Question: Installation of NServiceBus was smooth and straightforward. No issues there.
Now, I'm trying to play with a sample solution to see what happens behind the screens. Just trying to follow instructions here - <URL>
And I get this error when creating an endpoint.

Reinstalled the VS add-in. Restarted VS 2010. No luck.
Any ideas?
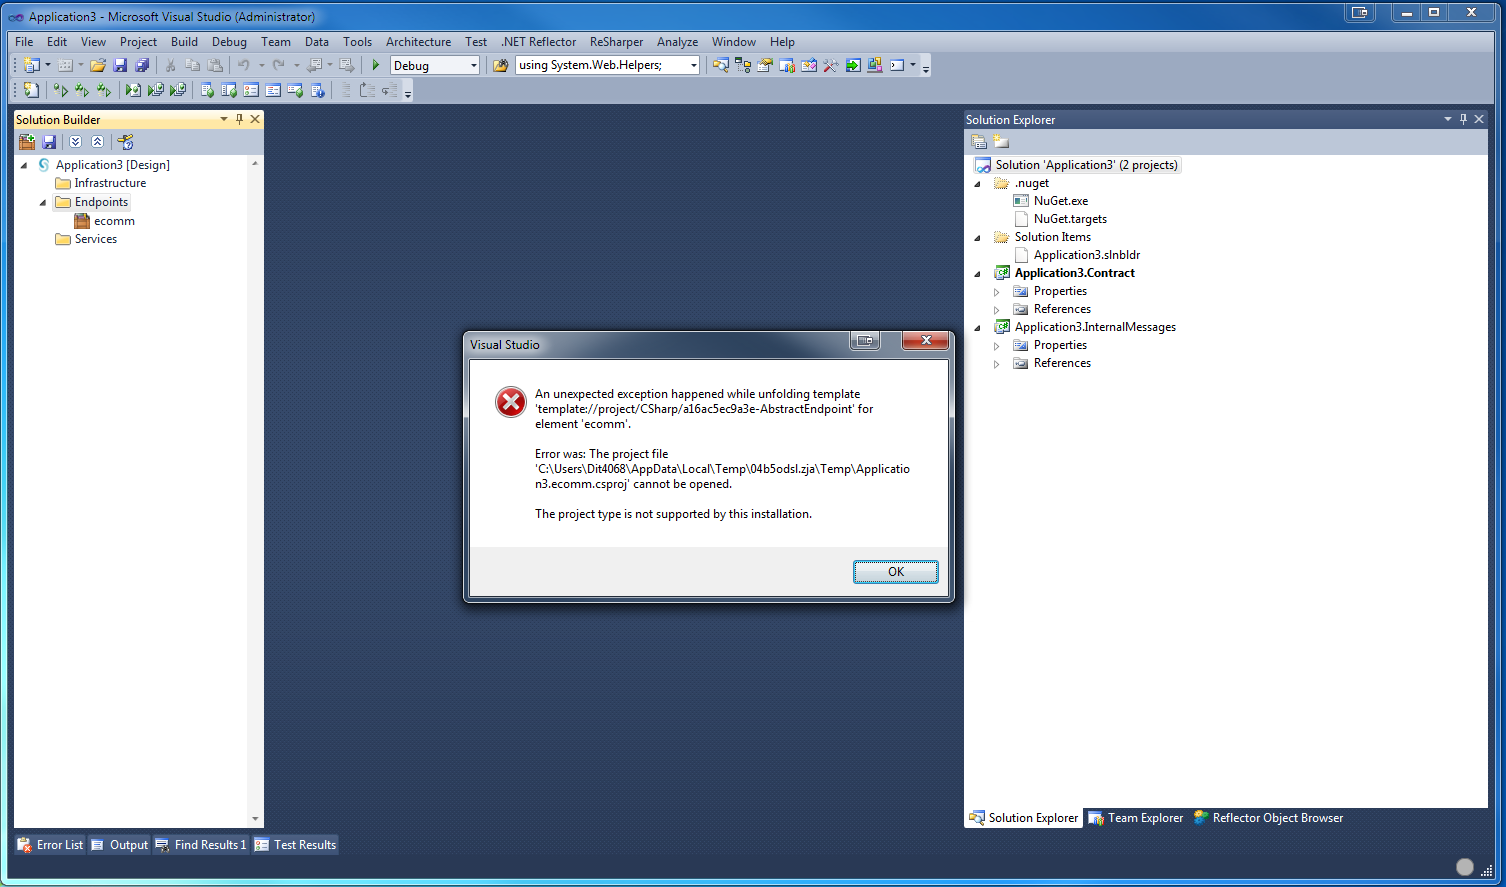
Answer: It seems like you don't have the ASP NET MVC 3 project type installed on your environment. Please try installing ASP.Net MVC from <URL>
If you have tried to install it using the Web Platform Installer Tool, be sure that you installed the right version and product (At least for me, it's easy to pick the wrong one with so many similar named products).